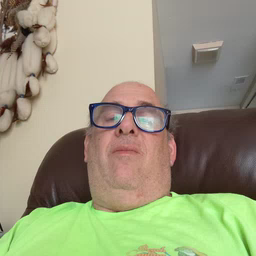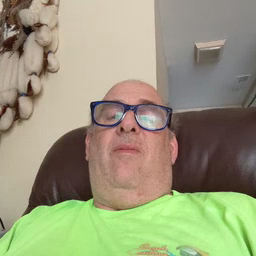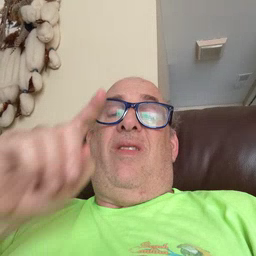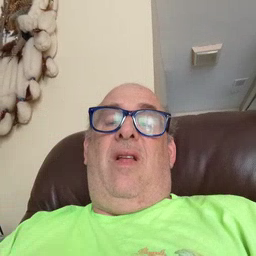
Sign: there